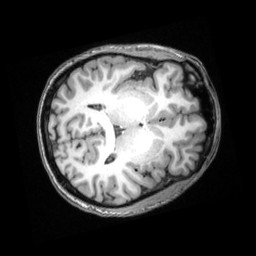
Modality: T1w
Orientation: axial
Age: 29
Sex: male
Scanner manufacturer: siemens
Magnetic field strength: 3 T
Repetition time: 2 s
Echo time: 0.00339 s